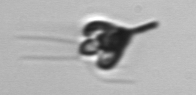
Label: Pyramimonas_longicauda